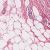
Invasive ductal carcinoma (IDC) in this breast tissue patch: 0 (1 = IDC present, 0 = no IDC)